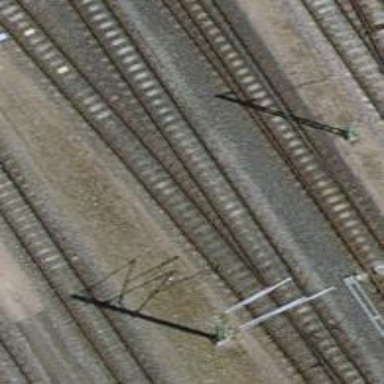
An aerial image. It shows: Railway milestone.